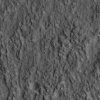
Atmospheric dust classification: not_dusty